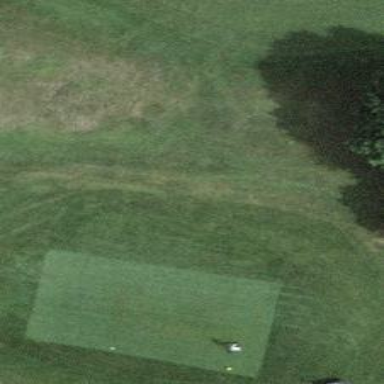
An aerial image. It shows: Designated golf cart track with grade 5 tracktype.